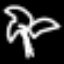
Label: palm tree